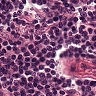
Metastatic tissue present: no